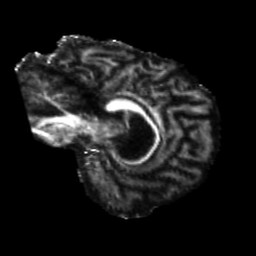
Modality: FA
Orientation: sagittal
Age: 64
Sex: male
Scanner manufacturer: siemens
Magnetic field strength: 3 T
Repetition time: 5.25 s
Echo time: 0.08 s